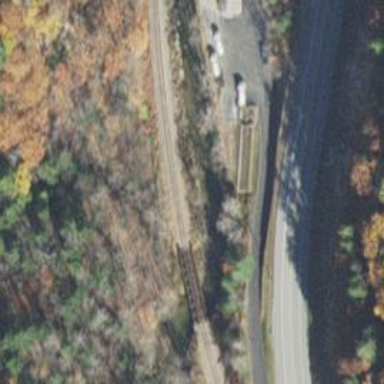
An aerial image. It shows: Railway track.